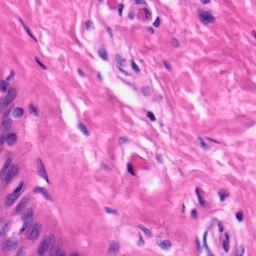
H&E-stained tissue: Skin